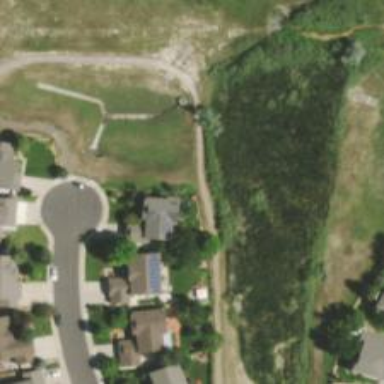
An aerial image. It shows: Path that serves as both road and footway.